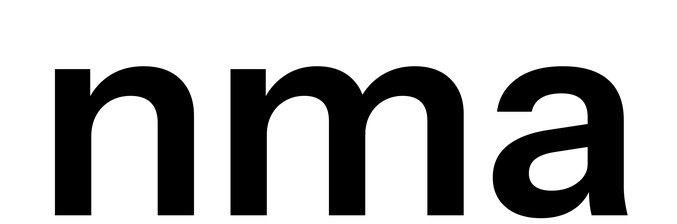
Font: InstrumentSans_SemiBold